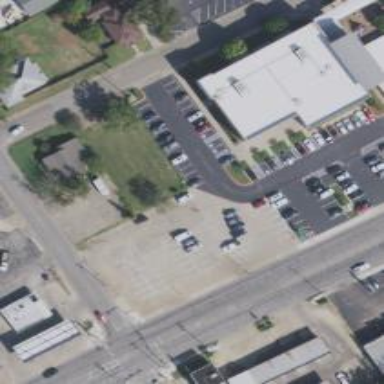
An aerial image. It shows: Parking space is available.